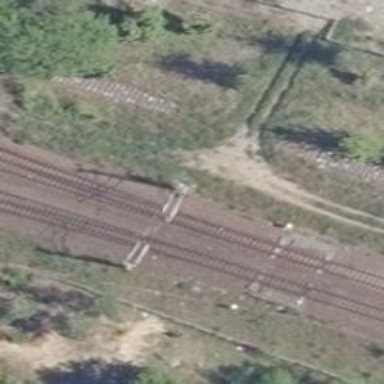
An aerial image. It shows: Railway switch.